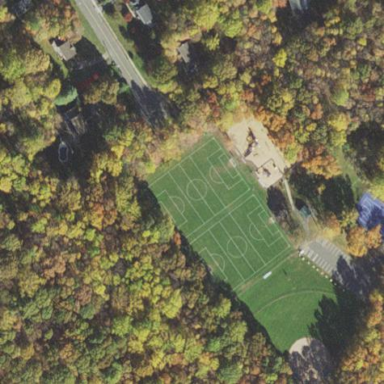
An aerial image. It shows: Soccer pitch for outdoor sports and leisure activities.